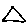
Label: triangle